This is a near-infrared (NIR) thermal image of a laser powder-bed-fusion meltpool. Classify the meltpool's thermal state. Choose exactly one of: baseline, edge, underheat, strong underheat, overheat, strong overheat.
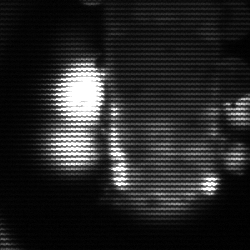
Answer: strong underheat